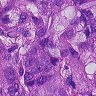
Metastatic tissue present: yes